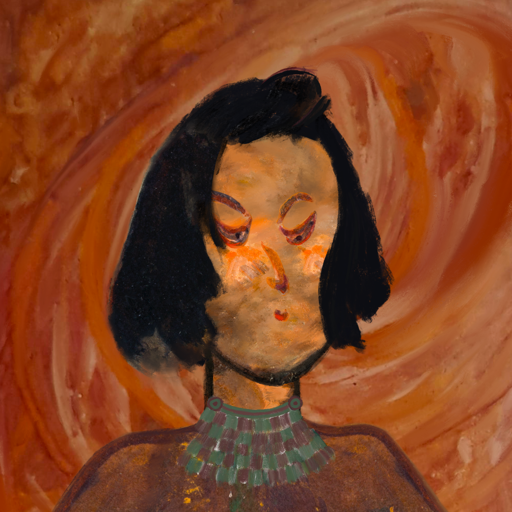
Background: Pious_Lady, Head And Neck Side: Gypsy_Queen, Face Side: Hypocrite, Bust: Comrade, Hair Side: Mosgoul, Head Accessory: Blank, Second Necklace: After_Raid, Necklace: Blank, Baby: Blank